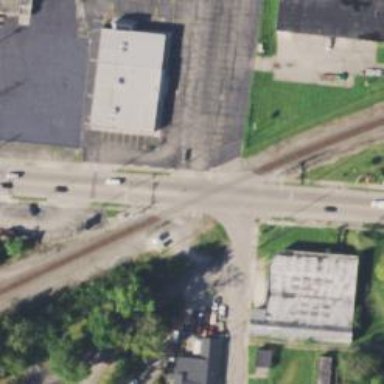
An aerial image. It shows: Railway signal.